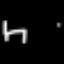
Label: chair